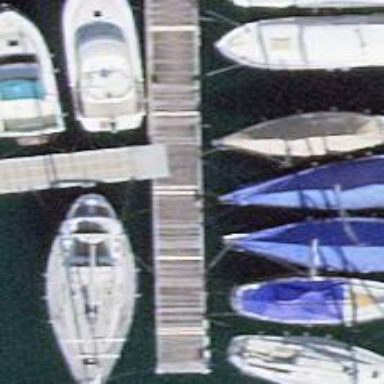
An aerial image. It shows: Man-made pier.